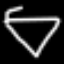
Label: diamond